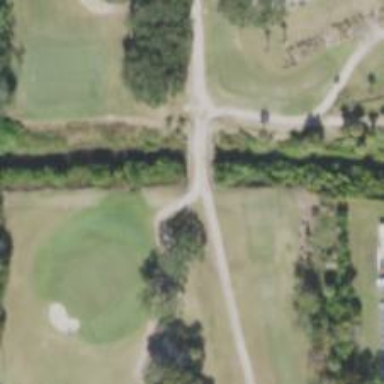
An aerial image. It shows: Pathway for golfing.